Question: How to post a feed in facebook page? I have done in my wall post but i don't know how to do wall post in page using javascript api.
Actually, I want like
And I found the code from facebook api.
Please help.
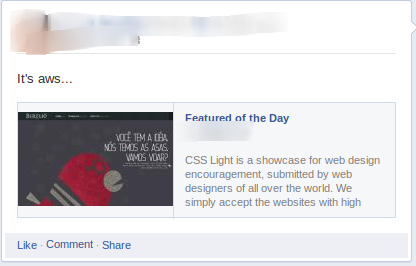
Answer: Try out this :
'''
<body>
<div id='fb-root'></div>
<script src='http://connect.facebook.net/en_US/all.js'></script>
<p>
<a href="javascript:;" onclick='postToFeed(); return false;'>Post to Group</a>
</p>
<p id='msg'></p>
<script>
FB.init({appId: "Yourappid", status: true, cookie: true});
function postToFeed() {
// calling the API ...
FB.api('/Pageid/feed', 'post',
{
// for the newer versions of the Facebook API you need to add the access token
access_token: 'page access token'
message : "It's awesome ...",
link : 'Link',
picture : 'Imageurl',
name : 'Featured of the Day',
to: 'Pageid',
from: 'Pageid',
description : 'Your description'
},
function(response) {
if (!response || response.error) {
alert(JSON.stringify(response.error));
} else {
alert('Post ID: ' + response.id);
}
});
}
</script>
</body>
'''
Put into your HTML body tag.